Question: How to get a 'URL' from a 'text/php' file on another site and then open that URL link ?
And if there isn't one just default to default.php
I have access to both sites,

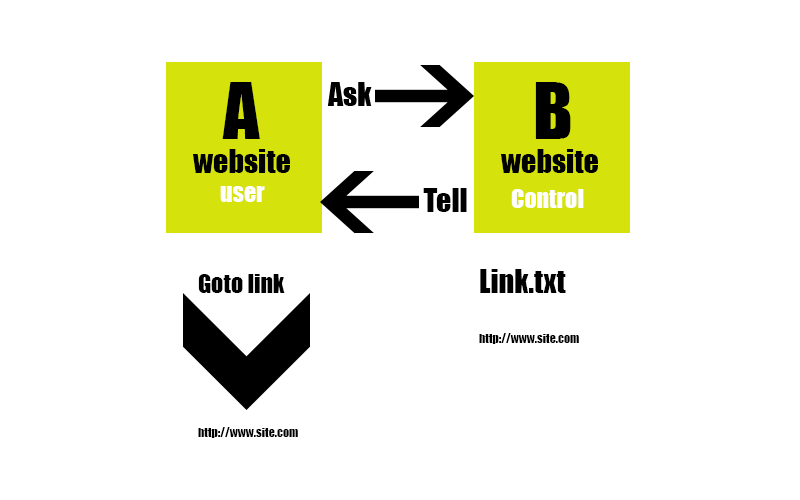
Answer: If I understand correctly you want site A to request an URL on site B. Site B will then respond with a URL and you want to load that. You could use the following
'''
<?
$url = 'http://www.siteb.com/givemeaurl.php';
$content = implode('', file($url));//
//$content now contains the response from site B. If its only the URL you can use it directly, else you need to parse the results
if (strlen($content)>0) {
//we have a value
$newurl = $content;
} else {
//no value
$newurl = 'default.php';
}
//no open the new site
header('Location: ' . $newurl);
?>
'''